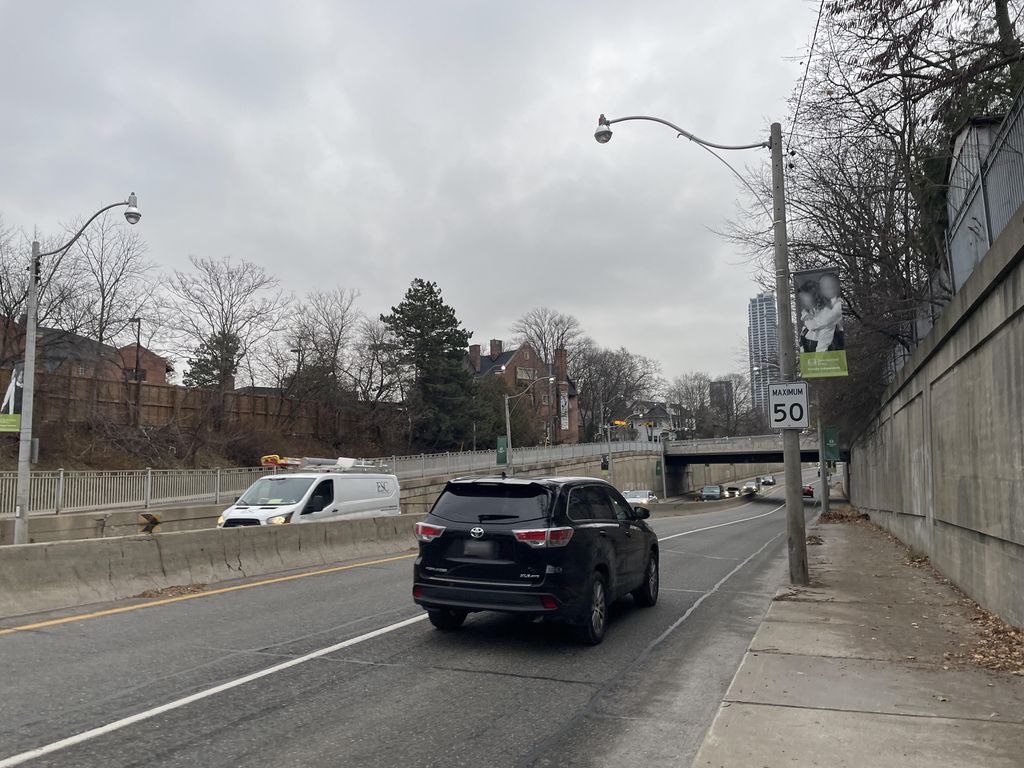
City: toronto